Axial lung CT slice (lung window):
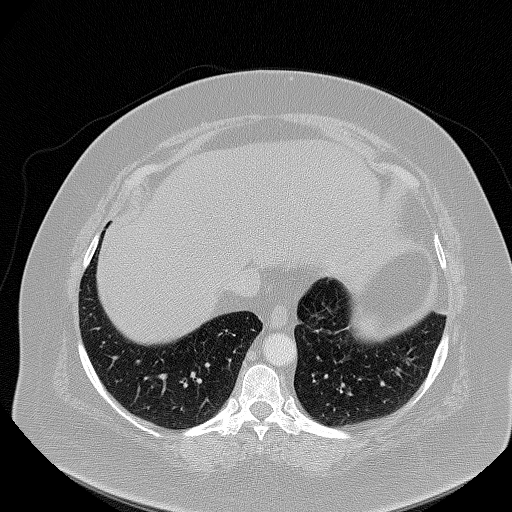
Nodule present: no